Question: For example, selecting the parent checkbox will select all the child checkboxes (and vice versa if you unselect the parent checkbox).
If you unselect a child checkbox, the check mark in the parent checkbox will turn into a box.
If you unselect all the child checkboxes, the parent checkbox will unselect as well.
For example, something like this, but in Java.

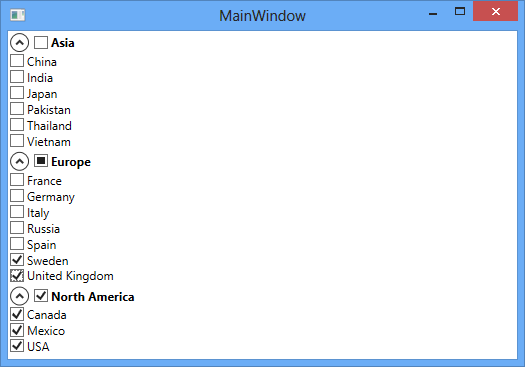
Answer: This is not a true grouping of JCheckBox components, but it simulates a grouping and should outwardly display the behavior you've described. You could always implement your own grouped checkbox class, but I suspect my approach is more efficient.
'''
// UI element declarations
JCheckBox cbAsia = new JCheckBox("Asia");
cbAsia.addItemListener(this);
JCheckBox cbChina = new JCheckBox("China");
JCheckBox cbIndia = new JCheckBox("India");
JCheckBox cbJapan = new JCheckBox("Japan");
JCheckBox cbPakistan = new JCheckBox("Pakistan");
JCheckBox cbThailand = new JCheckBox("Thailand");
JCheckBox cbVietnam = new JCheckBox("Vietnam");
// Item state handling loop
public void itemStateChanged(ItemEvent e)
{
Object source = e.getItemSelectable();
if (source == cbAsia)
{
if(e.getStateChange() == ItemEvent.SELECTED)
{
cbChina.setSelected(true);
cbIndia.setSelected(true);
cbJapan.setSelected(true);
cbPakistan.setSelected(true);
cbThailand.setSelected(true);
cbVietnam.setSelected(true);
}
else
cbChina.setSelected(false);
cbIndia.setSelected(false);
cbJapan.setSelected(false);
cbPakistan.setSelected(false);
cbThailand.setSelected(false);
cbVietnam.setSelected(false);
}
}
}
'''